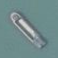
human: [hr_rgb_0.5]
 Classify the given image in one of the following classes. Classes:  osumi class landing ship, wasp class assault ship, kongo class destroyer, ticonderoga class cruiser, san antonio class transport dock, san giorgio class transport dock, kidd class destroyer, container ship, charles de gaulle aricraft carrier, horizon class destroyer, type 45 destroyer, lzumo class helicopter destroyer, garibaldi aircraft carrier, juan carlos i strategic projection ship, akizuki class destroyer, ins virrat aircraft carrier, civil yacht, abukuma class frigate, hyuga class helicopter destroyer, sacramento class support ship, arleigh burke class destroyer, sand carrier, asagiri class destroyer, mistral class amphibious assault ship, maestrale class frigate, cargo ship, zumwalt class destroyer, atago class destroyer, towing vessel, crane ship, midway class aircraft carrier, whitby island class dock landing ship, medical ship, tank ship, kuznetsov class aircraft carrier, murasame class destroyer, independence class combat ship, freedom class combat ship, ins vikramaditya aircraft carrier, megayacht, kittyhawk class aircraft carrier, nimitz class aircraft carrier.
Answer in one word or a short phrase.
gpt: Sand carrier